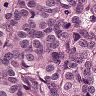
Metastatic tissue present: yes